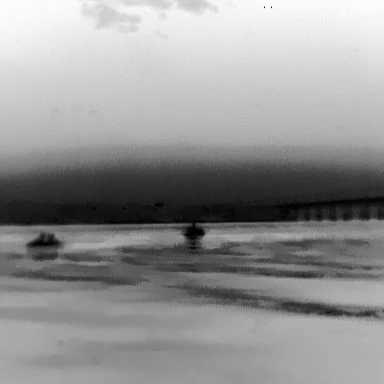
There are two objects shown in the infrared image, including a canoe, and a warship.